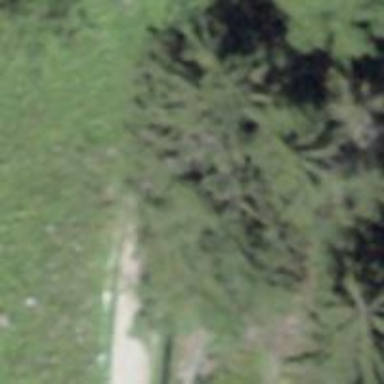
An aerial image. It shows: Bench.